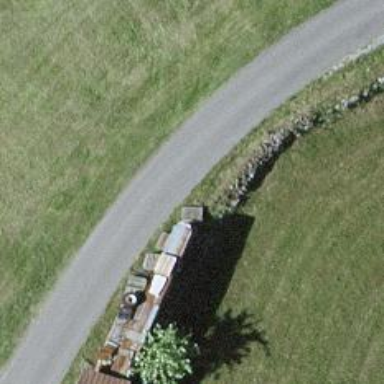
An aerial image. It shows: Dry stone wall barrier.